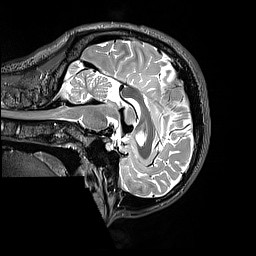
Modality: T2w
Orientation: sagittal
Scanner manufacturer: siemens
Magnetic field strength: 3 T
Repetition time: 3.2 s
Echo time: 0.565 s